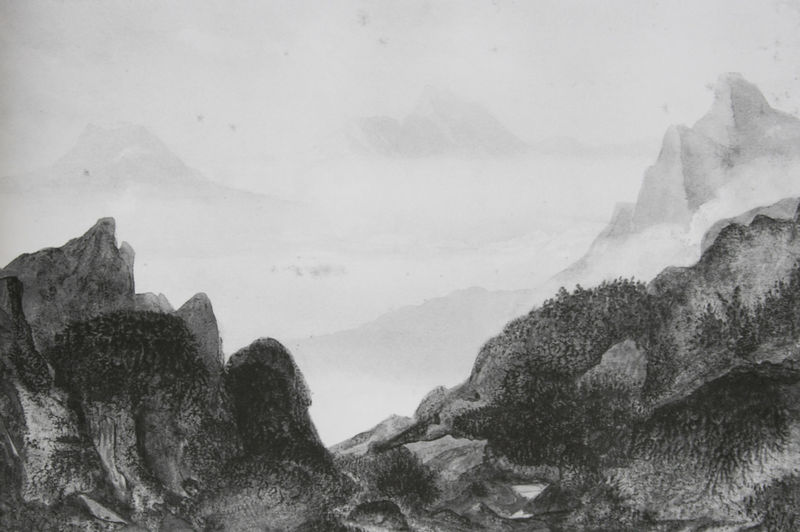
Titel: Landschaft (Decalcomanie)
Künstler: George Sand
Standort: Paris
Institution: Musée de la Vie Romantique
Schlagwörter: baum, berg, felsen, gestein, himmel, schatten, wasser, weiß, wolken, bäume, landschaft, see, grau, hell, hintergrund, licht, schwarz, vordergrund, zeichnung, ausblick, blick, weg, stein, steine, weit, ast, ferne, horizont, hügel, kalt, natur, weite, busch, büsche, gebüsch, pfad, sträucher, spitzen, pflanzen, tal, wald, zart, anhöhe, deutschland, düster, ansicht, abhang, berge, bergig, einschnitt, fels, gebirge, gipfel, klippen, verlassen, dunst, grafik, graphik, nebel, tag, landschaftsmalerei, berglandschaft, hochgebirge, schlucht, steil, romantik, tannen, erhaben, luft, spitz, hoch, frottage, max ernst, unscharf, panorama, diesig, wandern, alpen, menschenverlassen, moos, druck, lithographie, schwarzweiss, kuppen, radierung, stich, flora, verschwommen, hubi, hel, hügelig, buschwerk, karg, reise, struktur, fauna, gebirgslandschaft, aufbruch, kupferstich, pass, grat, lasur, baumgrenze, grell, schroff, kliff, grate, unschärfe, felsgestein, flesen, felsformation, unsicher, matterhorn, weill, verschwimmen, ungewiss, süster, wg, schjwarz, stoppage